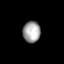
Tissue: lung
Cell type: Epithelial cells
Senescence score: 0.1572
Nuclear area (px): 364
Mean DAPI intensity: 161.679